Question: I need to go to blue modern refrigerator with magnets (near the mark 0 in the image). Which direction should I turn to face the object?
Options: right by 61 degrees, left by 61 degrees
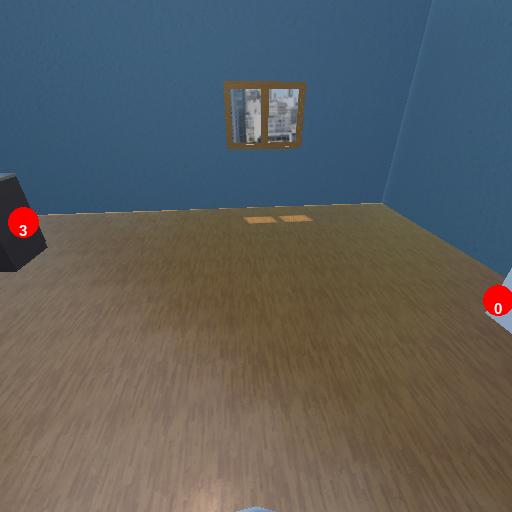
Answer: right by 61 degrees